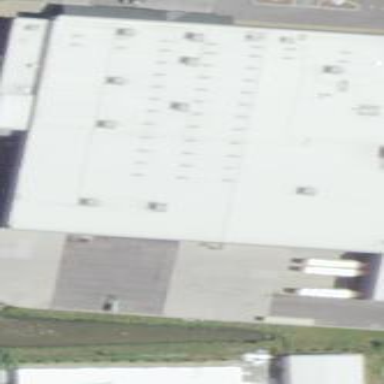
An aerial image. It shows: Retail building that houses wholesale shop.